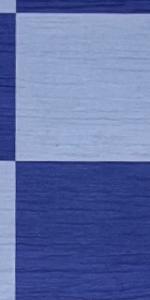
Label: Empty